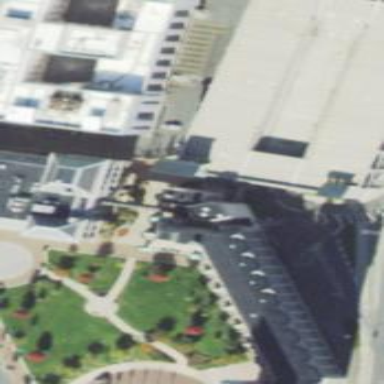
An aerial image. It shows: Government building with historic significance.